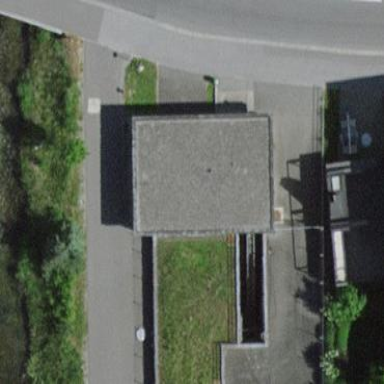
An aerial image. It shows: Service building.